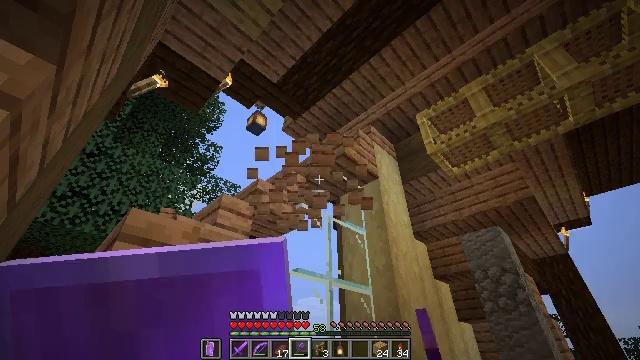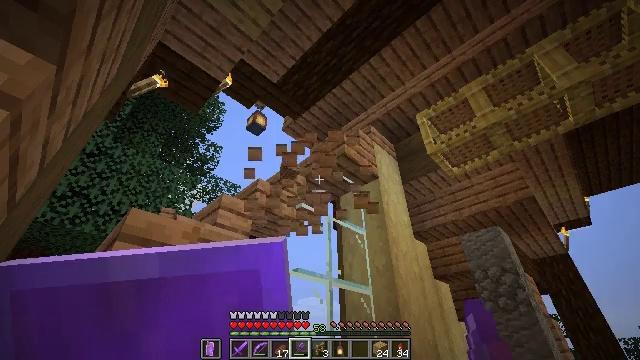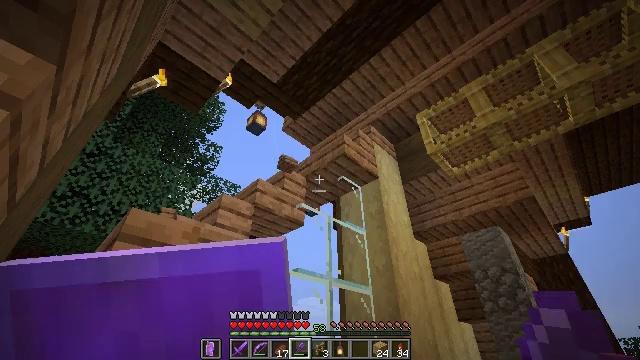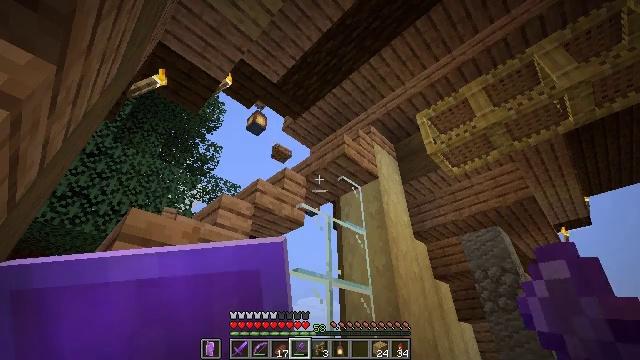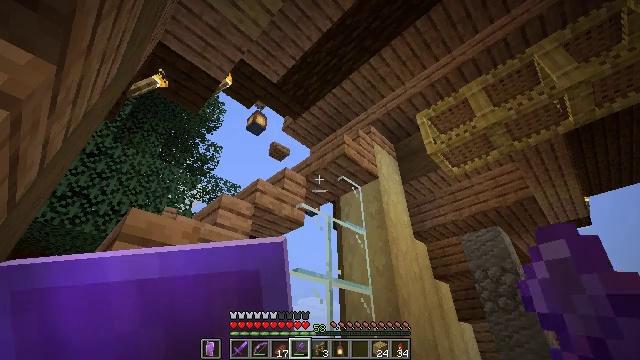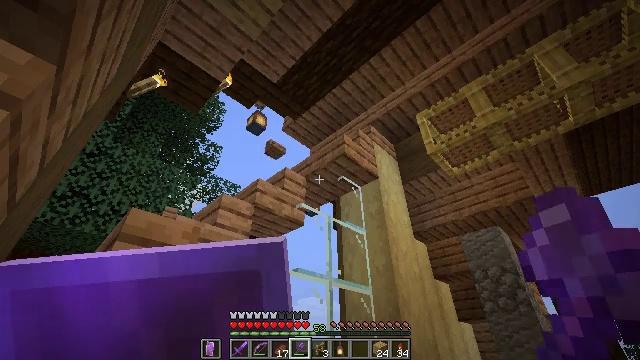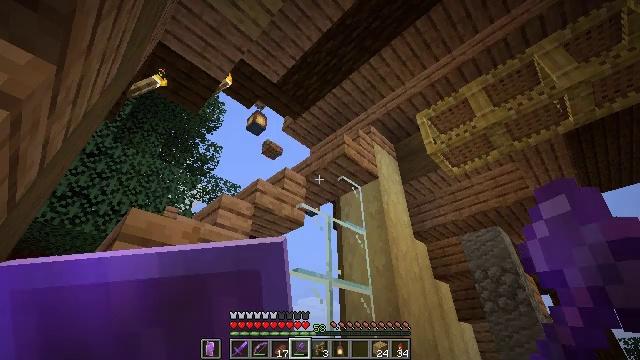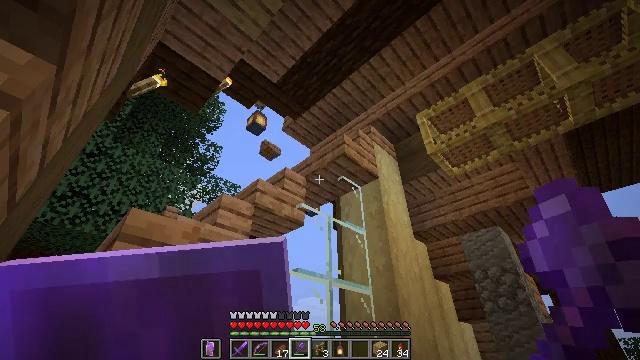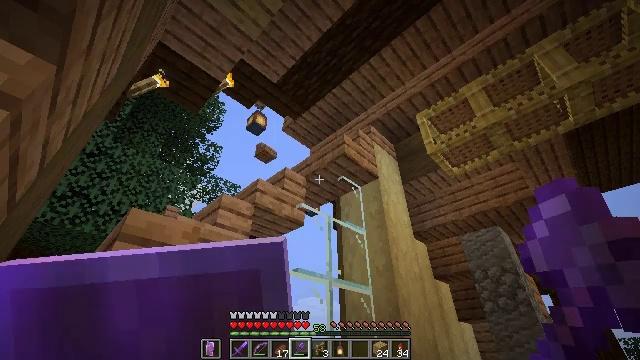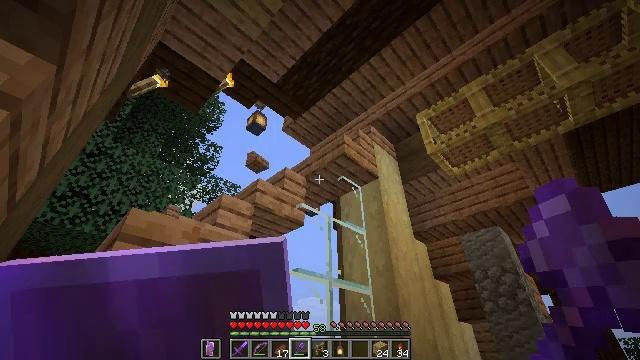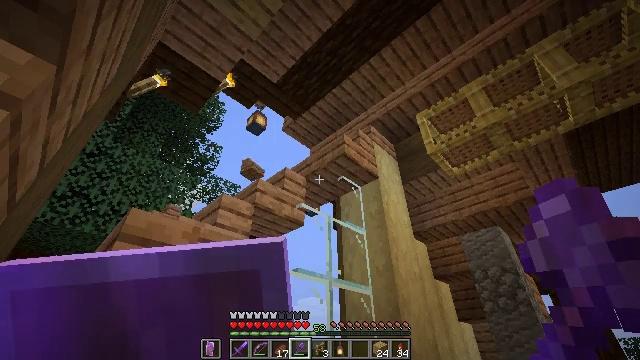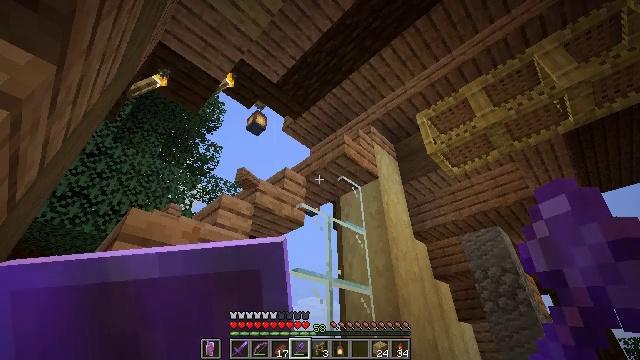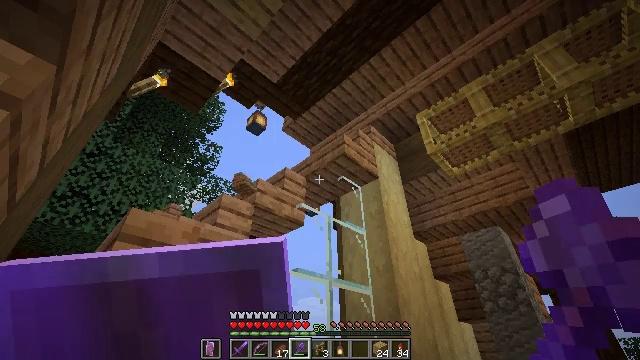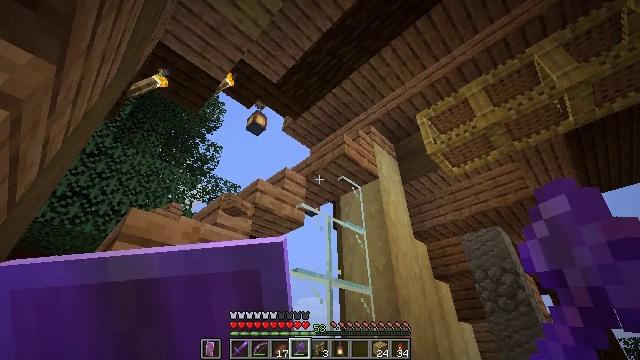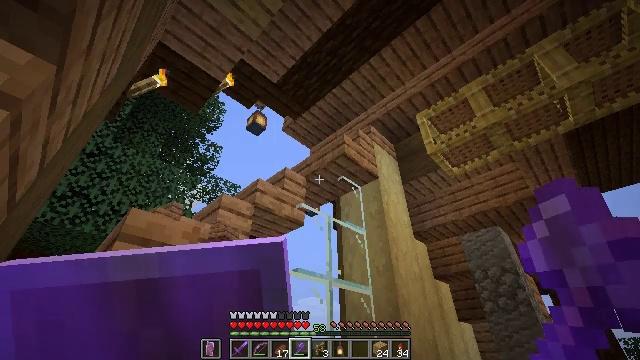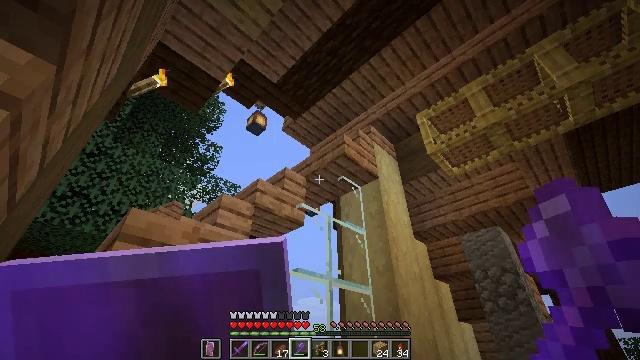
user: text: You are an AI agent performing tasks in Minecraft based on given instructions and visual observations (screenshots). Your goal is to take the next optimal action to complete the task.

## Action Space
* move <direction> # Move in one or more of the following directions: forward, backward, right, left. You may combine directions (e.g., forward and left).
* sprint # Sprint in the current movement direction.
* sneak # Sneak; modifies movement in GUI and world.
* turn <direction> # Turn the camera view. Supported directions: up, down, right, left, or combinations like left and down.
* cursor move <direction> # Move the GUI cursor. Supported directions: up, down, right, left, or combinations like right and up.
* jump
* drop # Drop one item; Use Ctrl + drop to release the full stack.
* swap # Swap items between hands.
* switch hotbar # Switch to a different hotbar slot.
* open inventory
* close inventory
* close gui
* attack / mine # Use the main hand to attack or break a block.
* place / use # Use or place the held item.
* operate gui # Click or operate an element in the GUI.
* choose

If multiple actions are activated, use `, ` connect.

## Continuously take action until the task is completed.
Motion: motion action
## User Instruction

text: Make a glass pane using glass blocks on the crafting table.
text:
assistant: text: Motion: no_op
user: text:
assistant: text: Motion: no_op
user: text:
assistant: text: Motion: no_op
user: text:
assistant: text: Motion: no_op
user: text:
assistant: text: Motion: no_op
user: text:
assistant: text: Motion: no_op
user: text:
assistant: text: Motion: no_op
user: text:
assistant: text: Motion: no_op
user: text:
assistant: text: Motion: no_op
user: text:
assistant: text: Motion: no_op
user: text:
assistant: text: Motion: no_op
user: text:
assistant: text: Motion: no_op
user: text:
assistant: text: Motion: no_op
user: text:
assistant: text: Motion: no_op
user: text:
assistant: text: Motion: no_op
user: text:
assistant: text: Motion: no_op
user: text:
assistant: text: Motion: no_op
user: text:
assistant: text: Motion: turn left and down
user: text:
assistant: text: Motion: turn left and down
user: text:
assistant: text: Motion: turn left and down
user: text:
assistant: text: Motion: turn left and down
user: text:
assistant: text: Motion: turn left and down
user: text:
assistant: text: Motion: turn left and down
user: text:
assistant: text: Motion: turn left and down
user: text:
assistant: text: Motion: no_op
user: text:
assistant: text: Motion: no_op
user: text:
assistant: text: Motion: no_op
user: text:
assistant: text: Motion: no_op
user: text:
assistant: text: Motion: turn left and down
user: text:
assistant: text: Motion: turn left and down